Question: I have a table with an input field, I'm setting values to 'ng-model' in each iteration of 'ng-repeat'. I'm getting correct values in each iteration, but all of the 'ng-model' values are overwritten by the last value of iteration. How can I solve this ?
view
'''
<tr ng-repeat="student in students_list">
<td>{{student.Rollnumber}}</td>
<td>{{student.Name}}</td>
<td ng-repeat="item in Allsubjects" >
<input type="text" class="form-control" ng-model="da"
ng-init="alert(student.Id)">
</td>
</tr>
'''
controller
'''
$scope.alert = function(id)
{
$scope.da =id;
};
'''
This is What I'm getting (screenshot):

331 is the result of last iteration. It is overwriting previous values.
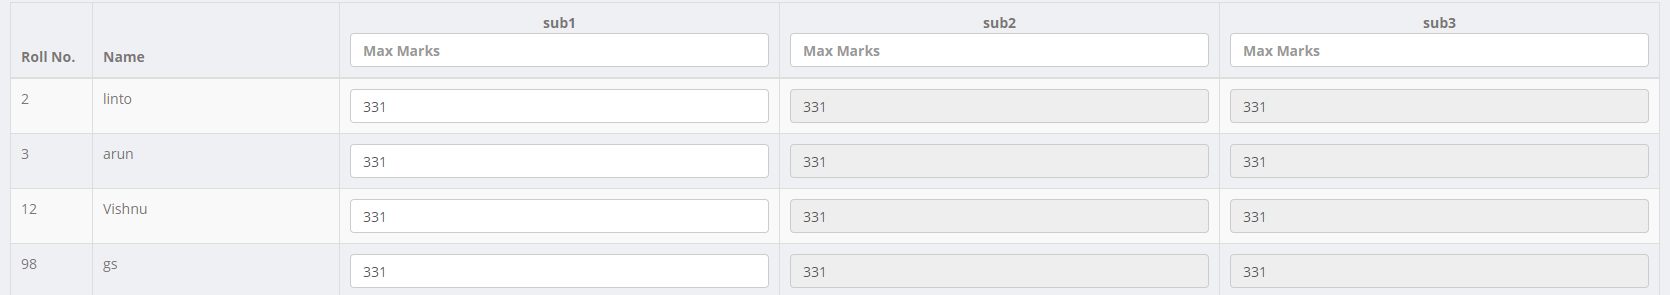
Answer: Yes, it is expected behaviour that last value of the iteration will be assigned to "da"
You can resolve this by
'''
<tr ng-repeat="student in students_list">
<td>{{student.Rollnumber}}</td>
<td>{{student.Name}}</td>
<td ng-repeat="item in Allsubjects" >
<input type="text" class="form-control" ng-model="student['da']"
ng-init="alert(student)">
</td>
</tr>
'''
and the alert function
'''
$scope.alert = function(student)
{
student["da"] = student.id;
};
'''
Here, we are just creating a new property named "da"(took name you used) for every object of student in student_list array, so it will have value respective to it's object.